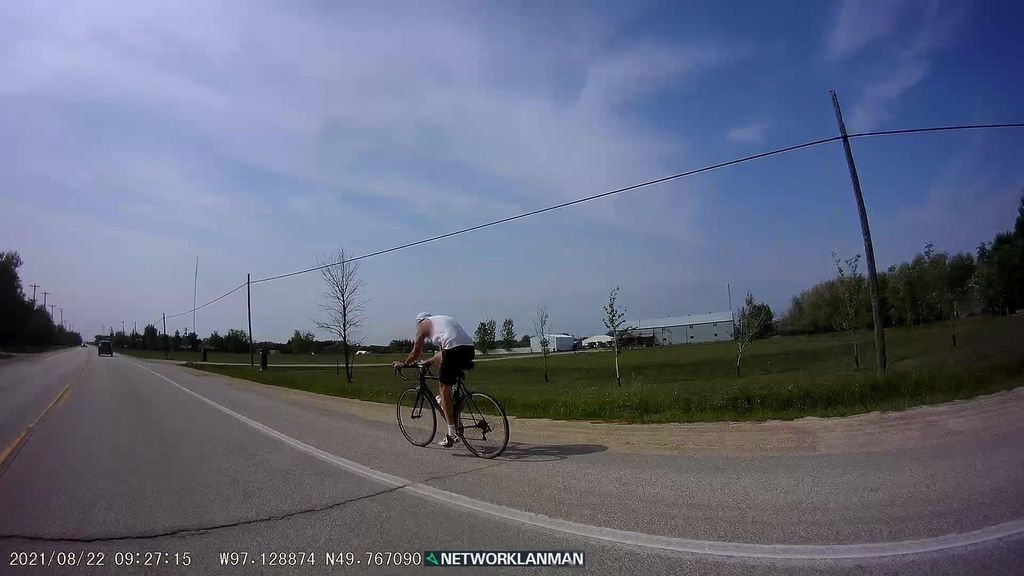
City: winnipeg